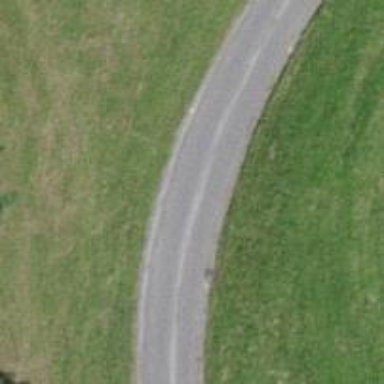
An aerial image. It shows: Unclassified road with asphalt surface.